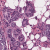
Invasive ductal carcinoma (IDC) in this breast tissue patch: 1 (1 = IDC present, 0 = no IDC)